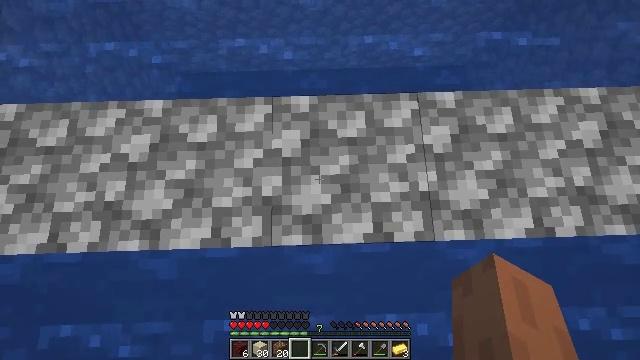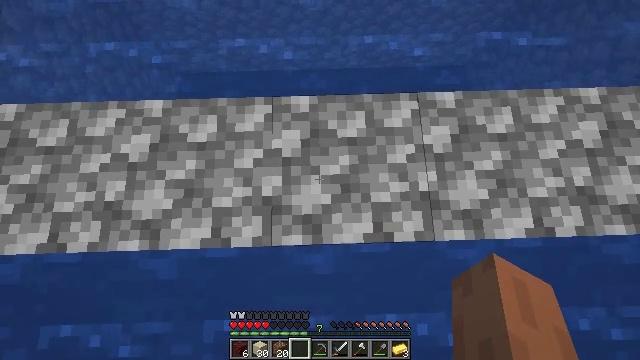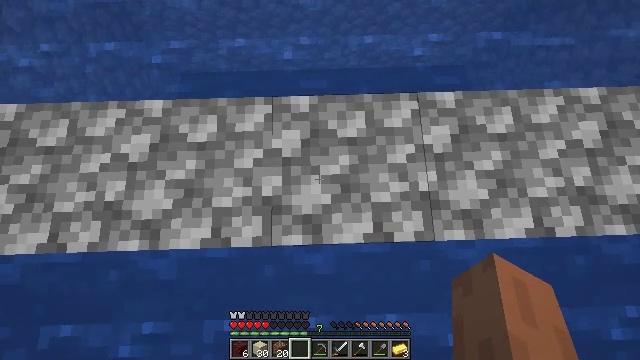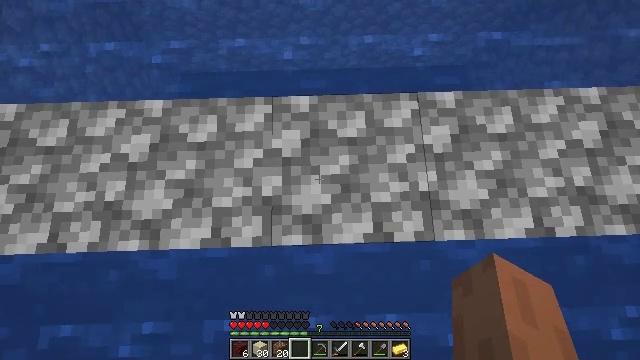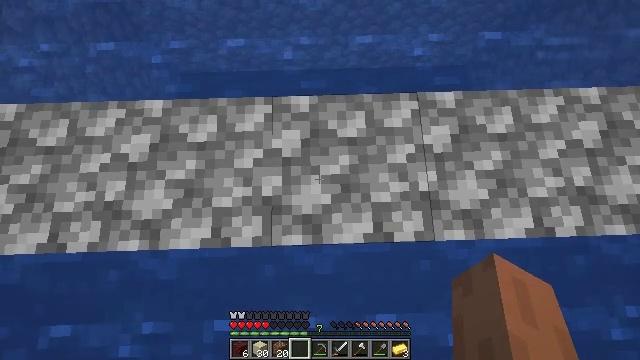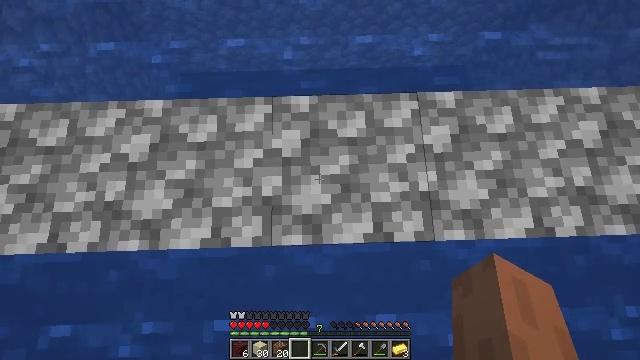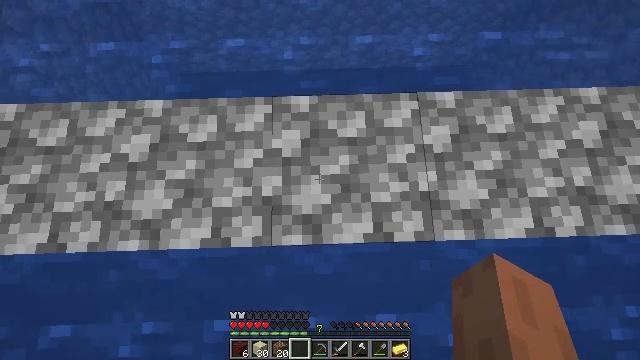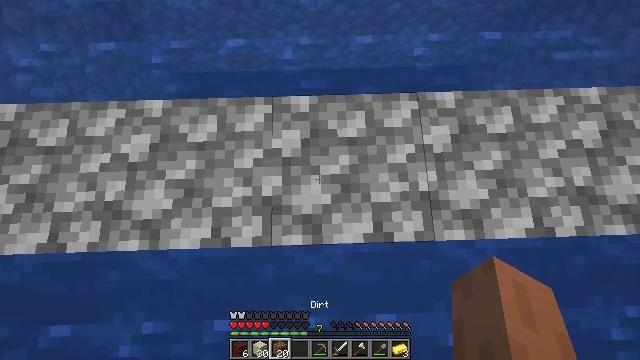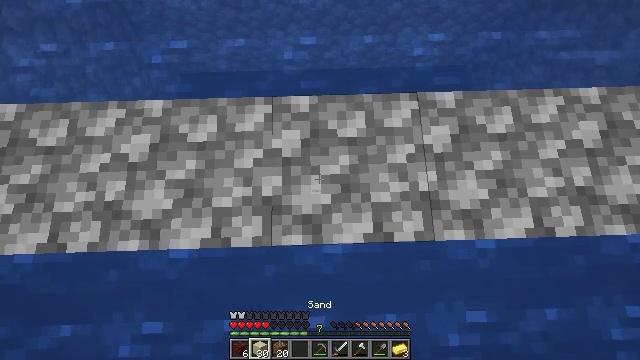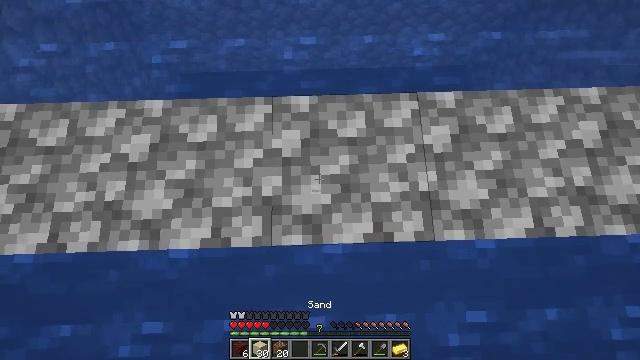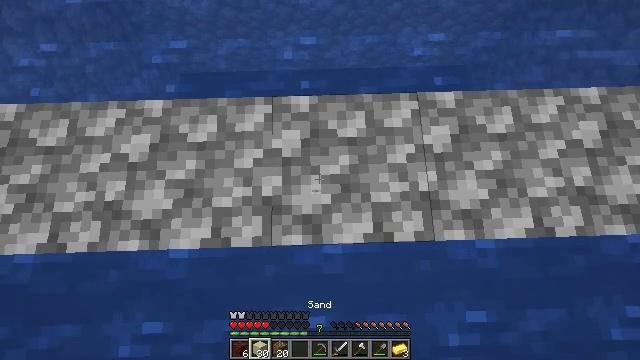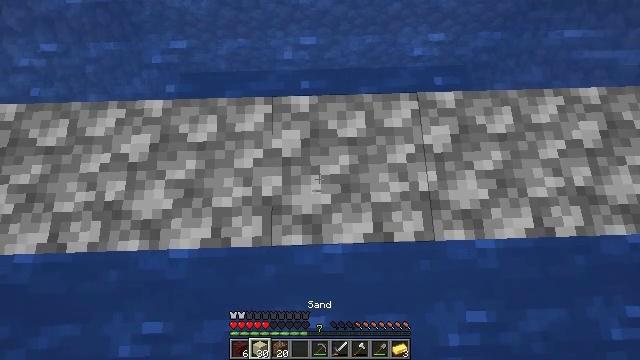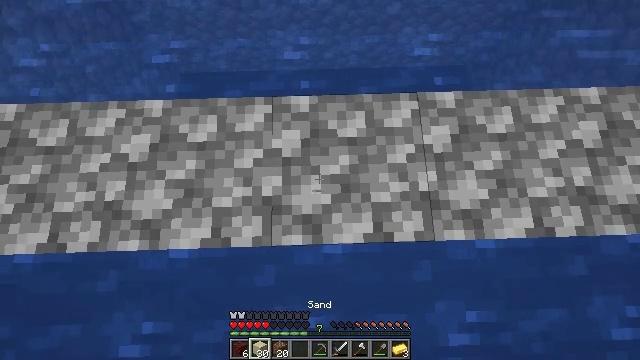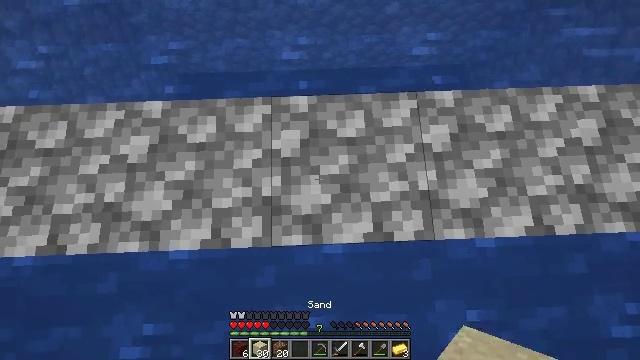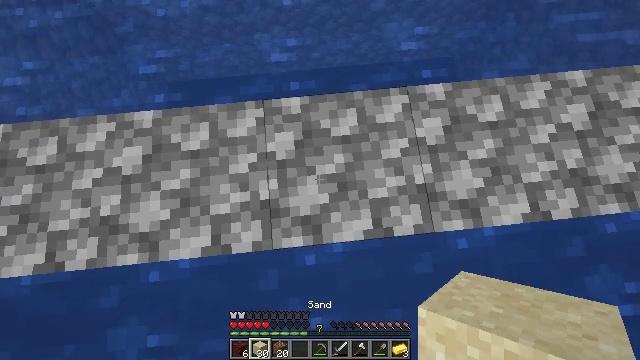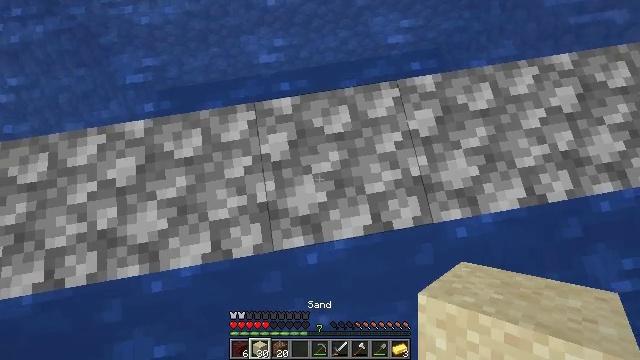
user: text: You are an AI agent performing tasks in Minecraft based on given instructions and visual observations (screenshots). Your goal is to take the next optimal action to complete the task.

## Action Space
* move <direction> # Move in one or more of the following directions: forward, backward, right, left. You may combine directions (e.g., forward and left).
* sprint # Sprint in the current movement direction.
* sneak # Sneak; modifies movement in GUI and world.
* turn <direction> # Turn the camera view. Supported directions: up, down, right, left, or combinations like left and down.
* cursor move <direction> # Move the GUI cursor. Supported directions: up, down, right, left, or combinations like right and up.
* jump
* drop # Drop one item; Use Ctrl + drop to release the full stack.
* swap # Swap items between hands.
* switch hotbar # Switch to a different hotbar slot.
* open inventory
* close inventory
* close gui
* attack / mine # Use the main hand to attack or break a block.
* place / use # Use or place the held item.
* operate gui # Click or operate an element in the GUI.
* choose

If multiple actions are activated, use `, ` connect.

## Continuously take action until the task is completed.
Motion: motion action
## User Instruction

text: Remove acacia planks from a building.
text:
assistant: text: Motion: no_op
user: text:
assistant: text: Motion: no_op
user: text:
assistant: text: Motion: no_op
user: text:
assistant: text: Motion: no_op
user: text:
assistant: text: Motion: no_op
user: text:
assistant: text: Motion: no_op
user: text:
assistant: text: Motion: no_op
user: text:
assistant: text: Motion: no_op
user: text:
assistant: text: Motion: no_op
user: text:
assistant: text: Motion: no_op
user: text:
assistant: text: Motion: no_op
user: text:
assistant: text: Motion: no_op
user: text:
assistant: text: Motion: no_op
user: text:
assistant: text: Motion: turn right
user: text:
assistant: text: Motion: turn right
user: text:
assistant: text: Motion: no_op
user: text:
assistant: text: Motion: no_op
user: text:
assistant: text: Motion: no_op
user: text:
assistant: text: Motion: no_op
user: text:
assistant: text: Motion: no_op
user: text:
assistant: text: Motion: no_op
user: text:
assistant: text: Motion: no_op
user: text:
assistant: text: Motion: no_op
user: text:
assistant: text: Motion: no_op
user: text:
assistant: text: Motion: no_op
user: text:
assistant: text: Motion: no_op
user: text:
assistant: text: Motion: no_op
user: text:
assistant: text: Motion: move right, turn left
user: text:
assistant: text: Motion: move right, turn left
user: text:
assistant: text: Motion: turn left